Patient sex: F
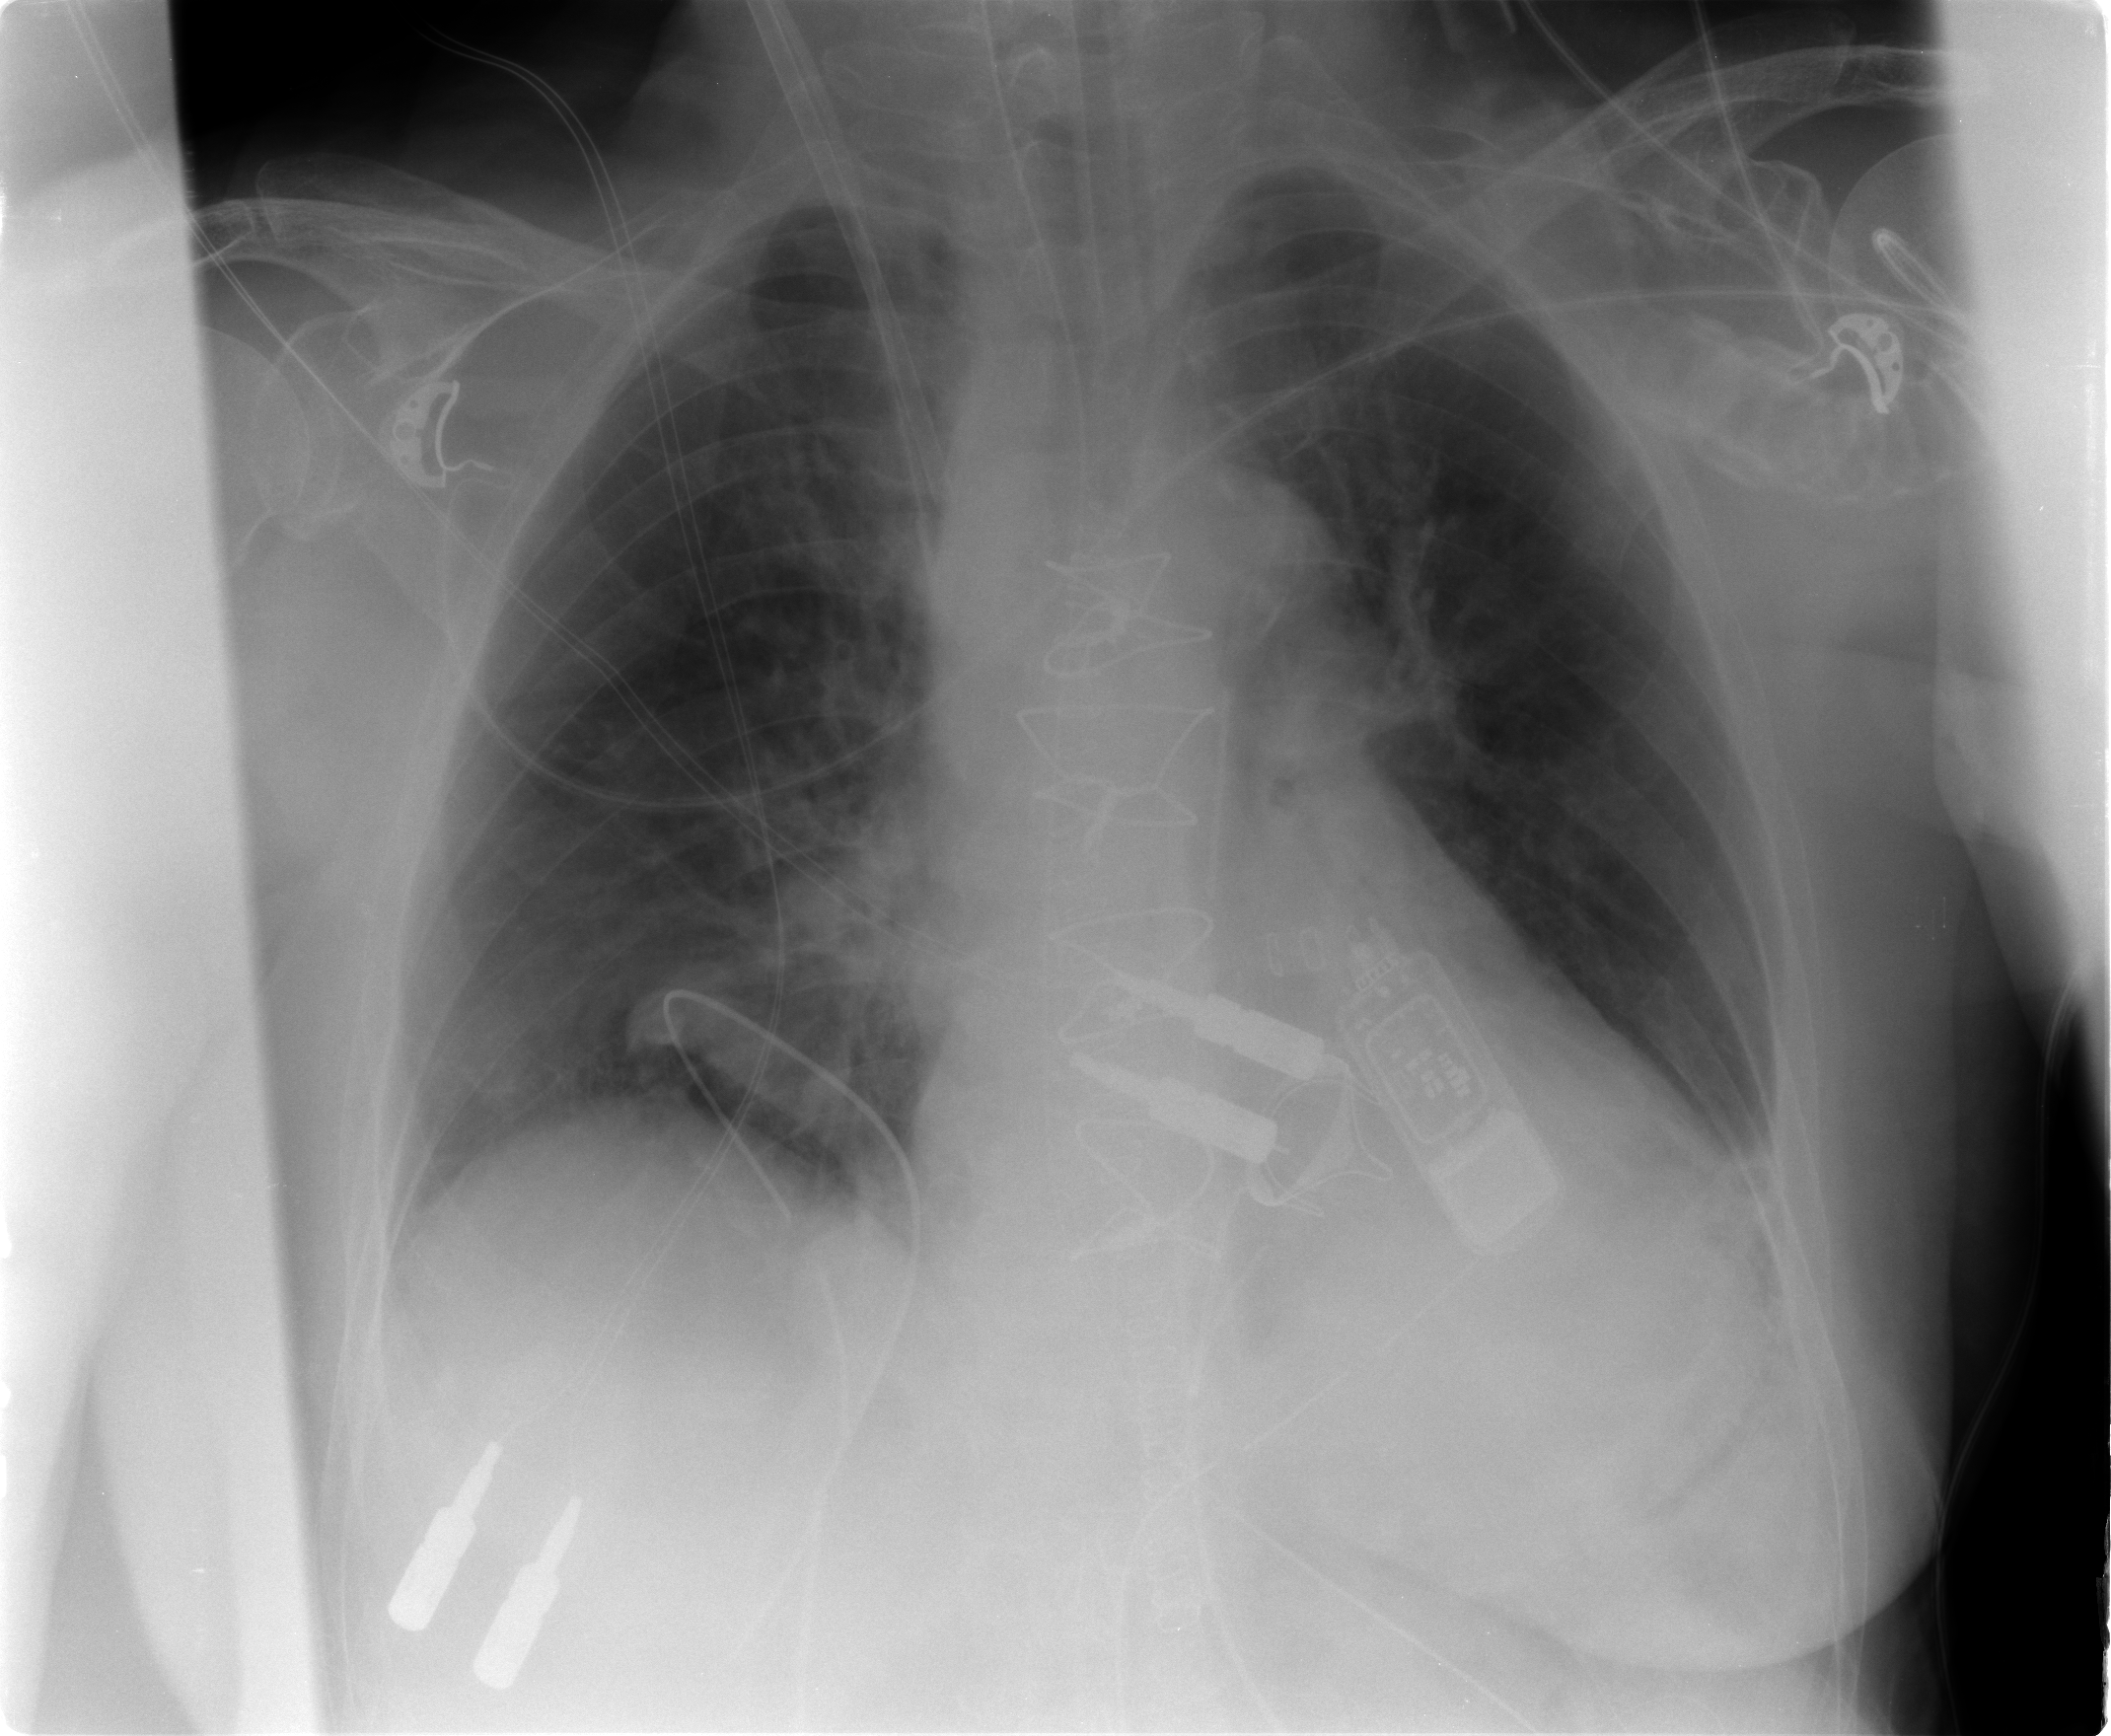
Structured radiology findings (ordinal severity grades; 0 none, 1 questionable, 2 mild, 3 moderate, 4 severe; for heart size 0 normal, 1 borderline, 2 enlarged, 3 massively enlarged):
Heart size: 2
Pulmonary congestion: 2
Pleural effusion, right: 0
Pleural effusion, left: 2
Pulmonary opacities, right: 0
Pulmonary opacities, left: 0
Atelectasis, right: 0
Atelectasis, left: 2